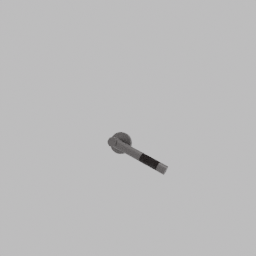
Label: mechanical